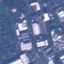
Land use / land cover: Industrial